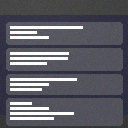
Screen state: on